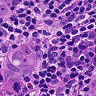
Metastatic tissue present: yes